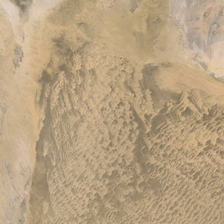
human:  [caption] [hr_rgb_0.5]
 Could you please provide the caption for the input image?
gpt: a sandstorm is in a piece of yellow desert .

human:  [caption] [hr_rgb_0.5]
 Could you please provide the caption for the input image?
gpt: a sandstorm is in a piece of yellow desert .

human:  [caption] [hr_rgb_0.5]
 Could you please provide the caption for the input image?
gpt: a sandstorm is in a piece of yellow desert .

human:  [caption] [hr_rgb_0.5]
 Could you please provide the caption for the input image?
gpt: a sandstorm is in a piece of yellow desert .

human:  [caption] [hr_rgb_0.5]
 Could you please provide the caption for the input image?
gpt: a sandstorm is in a piece of yellow desert .